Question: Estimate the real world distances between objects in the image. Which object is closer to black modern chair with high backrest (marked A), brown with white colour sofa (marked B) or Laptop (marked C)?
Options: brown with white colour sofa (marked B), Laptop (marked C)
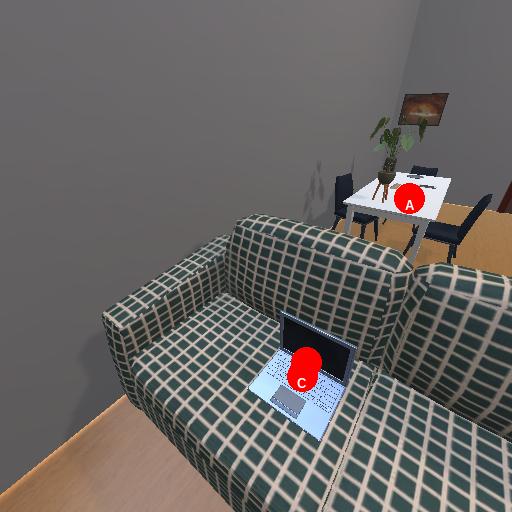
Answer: brown with white colour sofa (marked B)